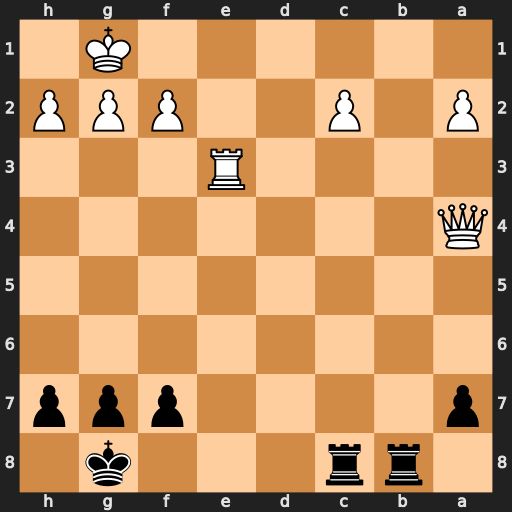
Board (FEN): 1rr3k1/p4ppp/8/8/Q7/4R3/P1P2PPP/6K1
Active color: b
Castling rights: -
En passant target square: -
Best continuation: Rb1+ Re1 Rxe1#